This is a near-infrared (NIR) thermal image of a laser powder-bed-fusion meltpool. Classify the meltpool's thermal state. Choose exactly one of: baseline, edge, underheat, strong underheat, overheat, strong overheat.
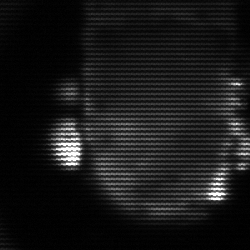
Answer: baseline